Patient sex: M
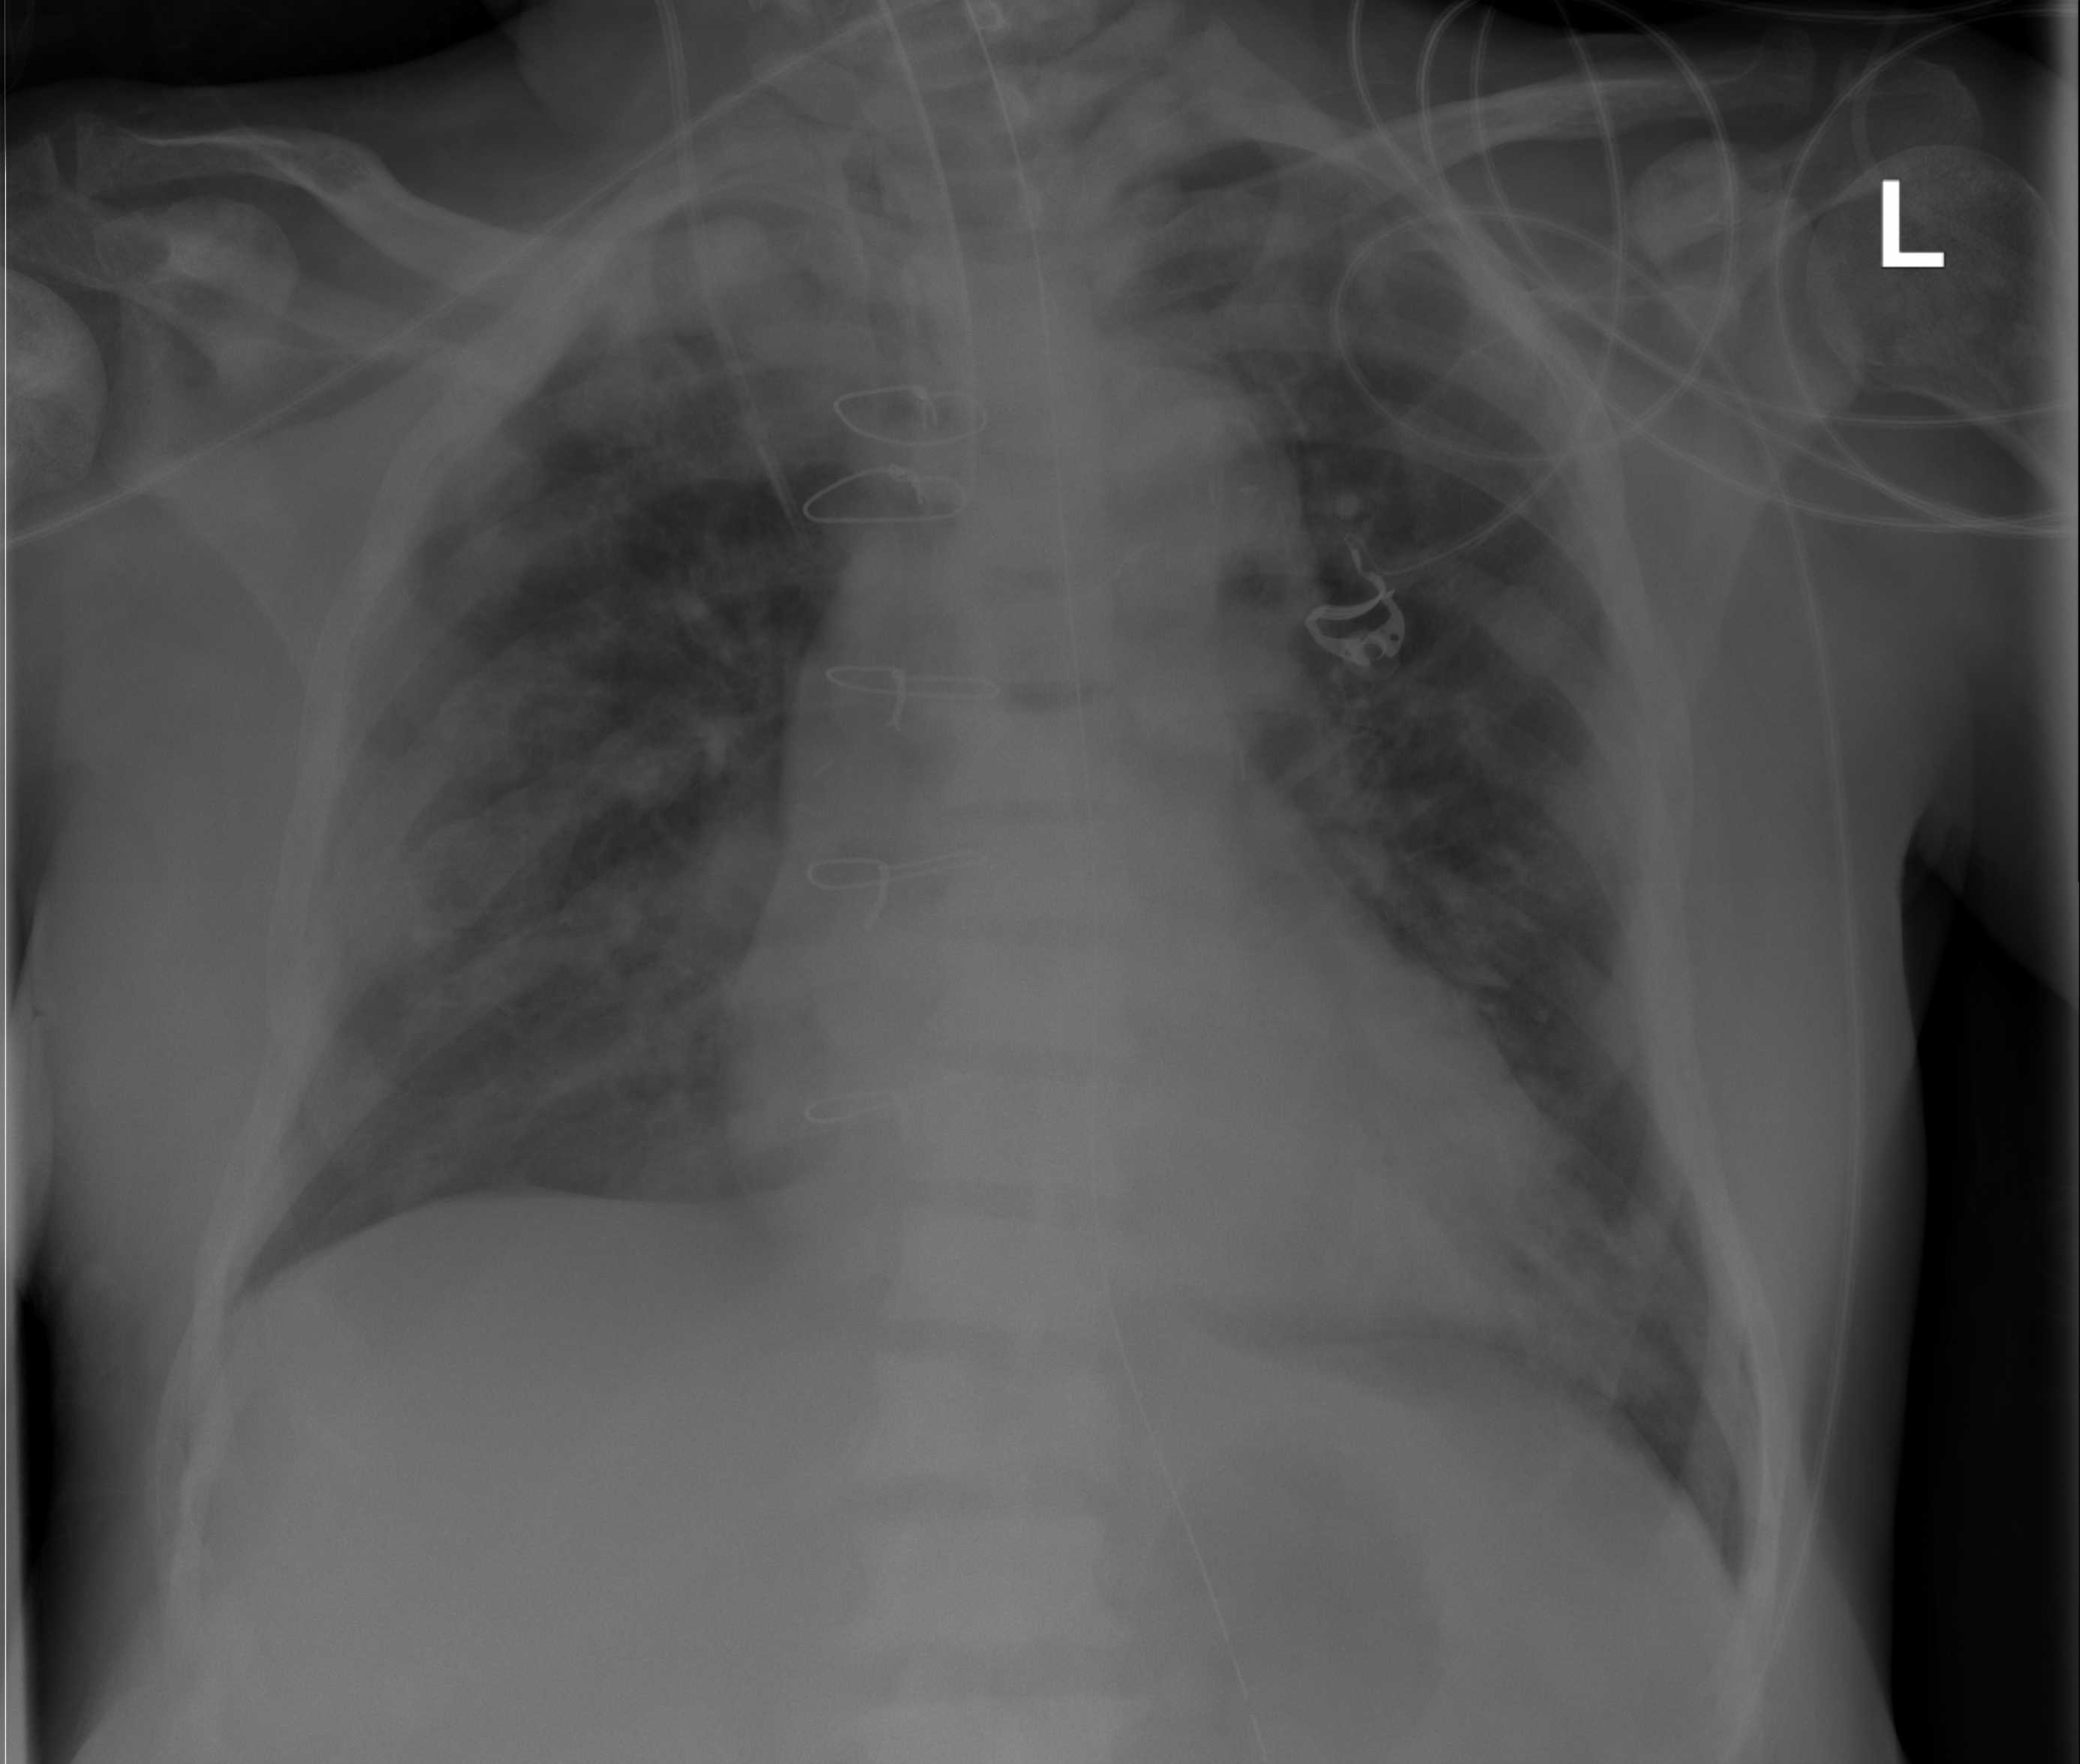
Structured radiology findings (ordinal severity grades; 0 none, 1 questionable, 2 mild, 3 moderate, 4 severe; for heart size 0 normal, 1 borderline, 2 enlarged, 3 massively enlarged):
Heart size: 0
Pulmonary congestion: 2
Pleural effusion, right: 0
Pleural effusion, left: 0
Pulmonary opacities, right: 2
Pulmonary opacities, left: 2
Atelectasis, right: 3
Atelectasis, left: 2